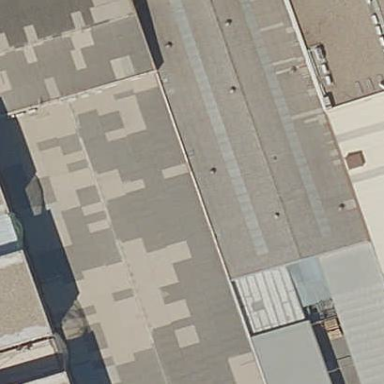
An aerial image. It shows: Industrial building used for trade purposes.